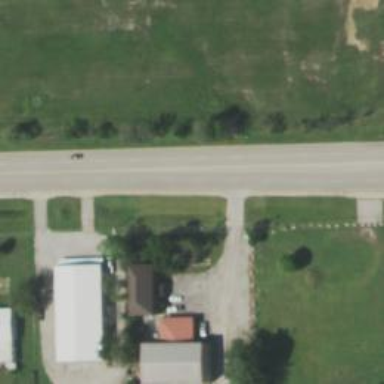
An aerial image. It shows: Asphalt road classified as primary highway.